Camera: FLIR Systems AB FLIR E40
Lens: FOL18
Focal length: 18.0 mm
Field of view: 25.0 deg
Capture date: 2013:04:12 09:24:01.131-01:00
Image size: 320x240
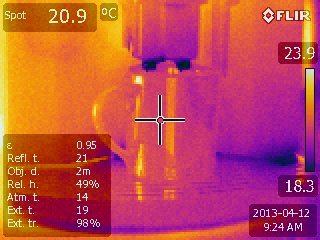
Emissivity: 0.95
Object distance: 2.00 m
Reflected apparent temperature: 21.0 C
Atmospheric temperature: 14.0 C
Relative humidity: 49.0 %
IR window temperature: 19.0 C
IR window transmission: 0.98
Image temperature min/max: 291 / 297
Camera temperature range: -20.0 C to 120.0 C
Planck constants: R1 = 14866.514, R2 = 0.01109, B = 1395.7, F = 1, O = -5859
Palette: Iron